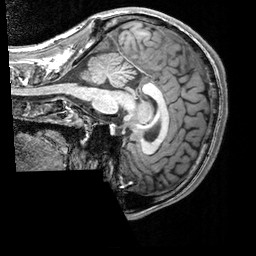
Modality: T1w
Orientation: sagittal
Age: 21
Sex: male
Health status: healthy
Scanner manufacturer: siemens
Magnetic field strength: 3 T
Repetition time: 2.3 s
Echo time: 0.00303 s